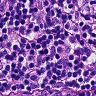
Metastatic tissue present: no